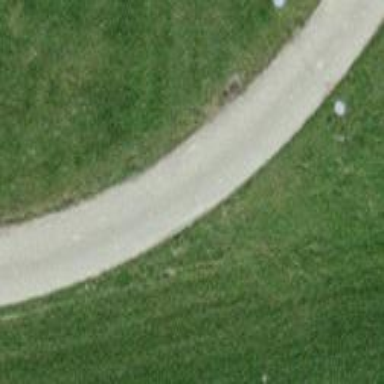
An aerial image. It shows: Asphalt track with grade1 quality.